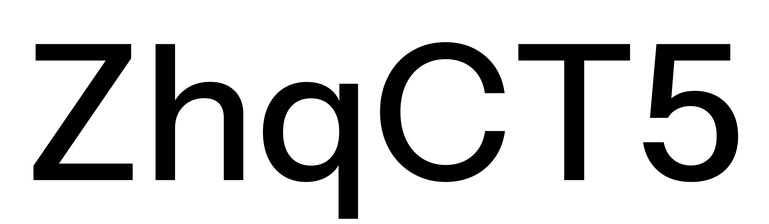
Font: InstrumentSans_Medium